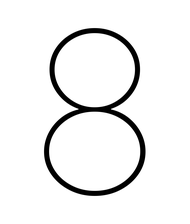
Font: Inter_Thin